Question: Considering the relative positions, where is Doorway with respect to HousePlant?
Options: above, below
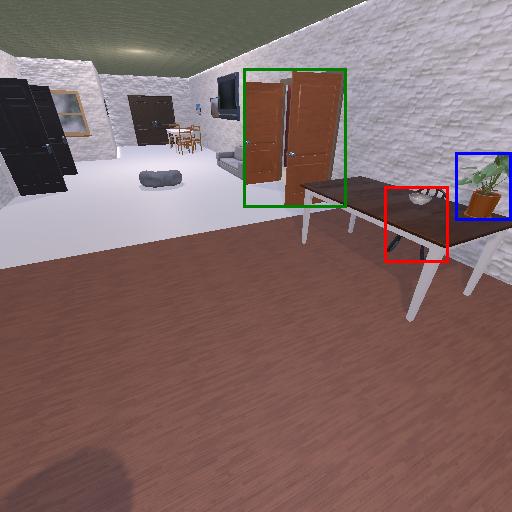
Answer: above